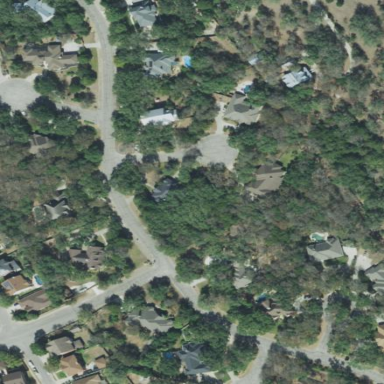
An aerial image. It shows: Residential area composed of single-family homes.